Question: What is the featured hot app?
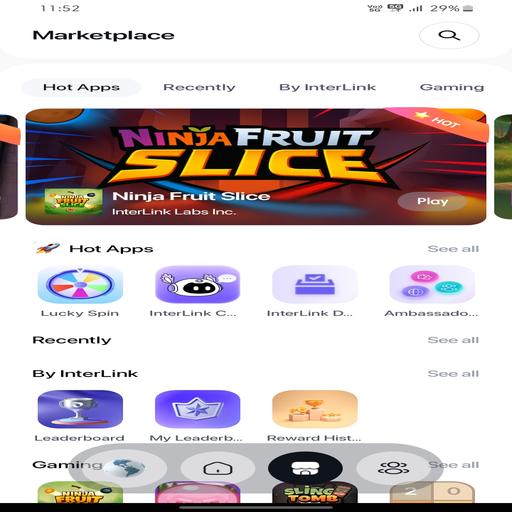
Answer: Ninja Fruit Slice